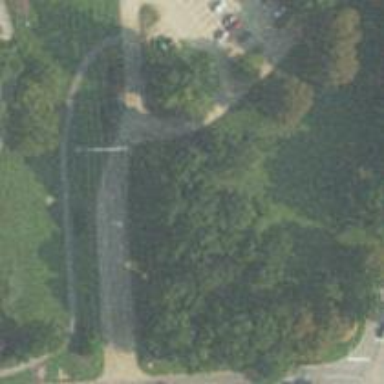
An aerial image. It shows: Disc golf hole.